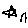
Label: star